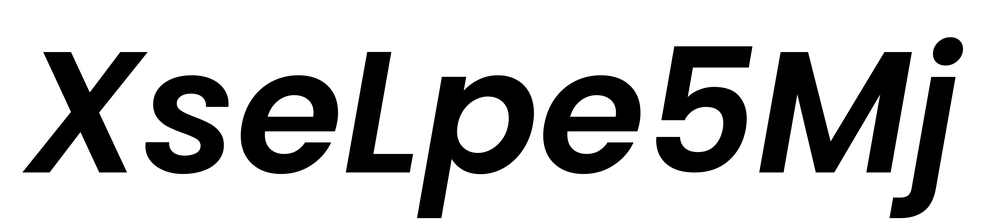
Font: Poppins-SemiBoldItalic